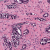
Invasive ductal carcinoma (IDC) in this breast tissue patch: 1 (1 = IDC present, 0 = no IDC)